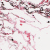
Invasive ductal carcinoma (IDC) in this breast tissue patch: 0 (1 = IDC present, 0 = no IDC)